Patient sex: M
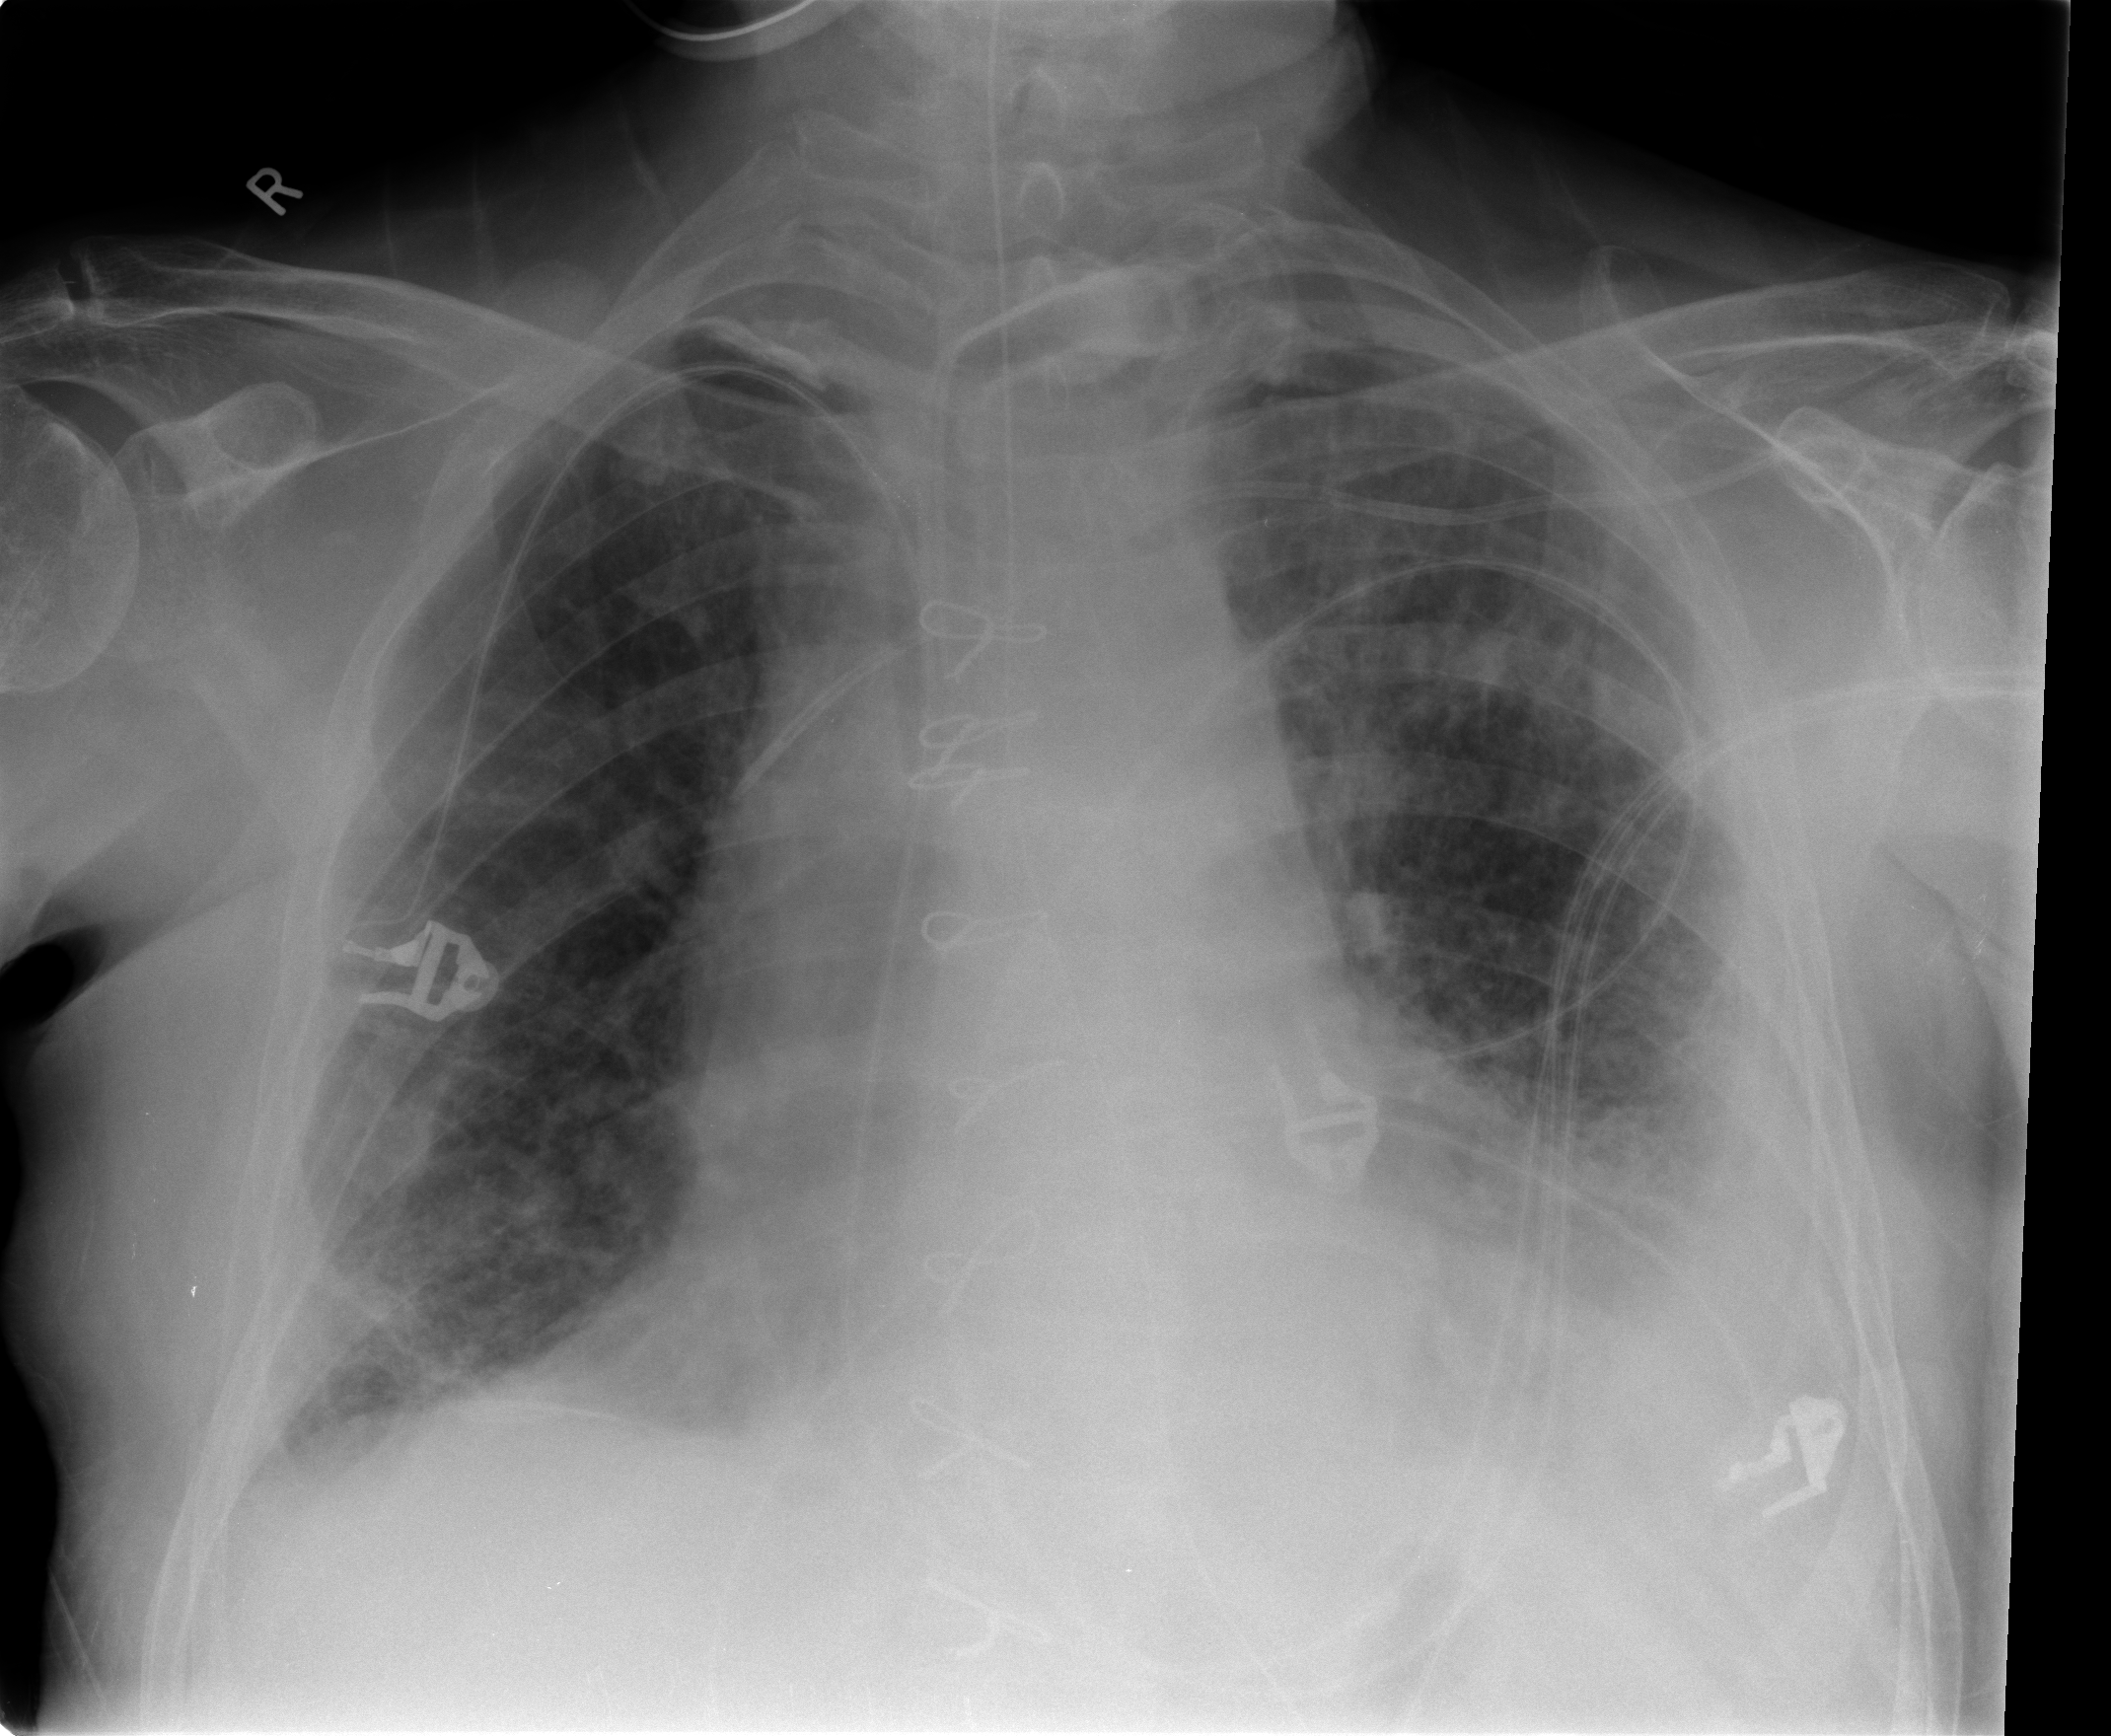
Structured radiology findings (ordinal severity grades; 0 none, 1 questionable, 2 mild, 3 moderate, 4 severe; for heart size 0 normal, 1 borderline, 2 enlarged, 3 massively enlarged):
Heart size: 2
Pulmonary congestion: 2
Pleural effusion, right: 1
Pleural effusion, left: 2
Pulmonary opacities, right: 1
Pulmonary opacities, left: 2
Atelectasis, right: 2
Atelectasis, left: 2